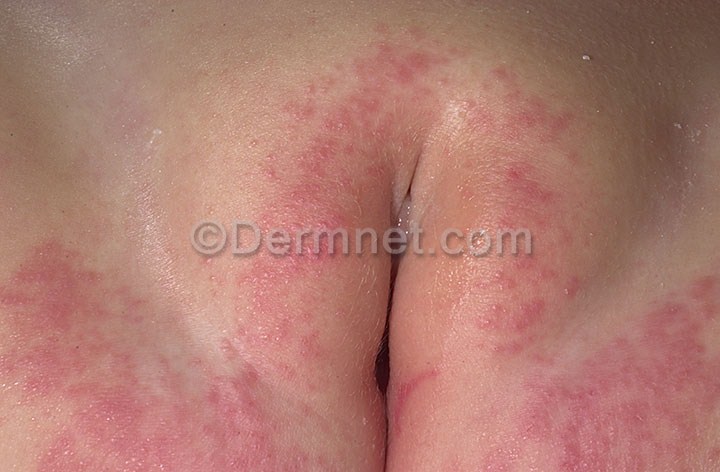
Disease: Eczema Photos